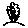
Label: flower